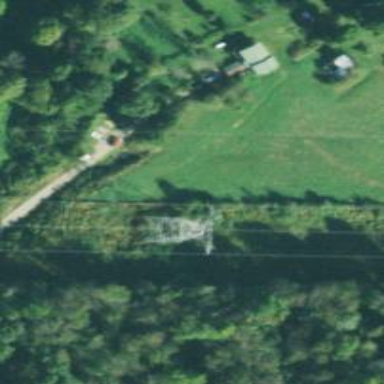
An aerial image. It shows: Lattice structure tower.